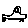
Label: car